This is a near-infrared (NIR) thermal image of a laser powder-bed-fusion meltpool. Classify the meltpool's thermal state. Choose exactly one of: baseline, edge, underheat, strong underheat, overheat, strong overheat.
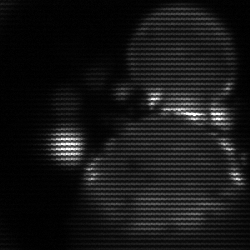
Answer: edge